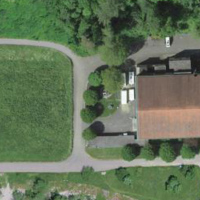
EUNIS habitat code: 53
Species observed at this site:
Fagus sylvatica
Saponaria ocymoides
Leucanthemum vulgare